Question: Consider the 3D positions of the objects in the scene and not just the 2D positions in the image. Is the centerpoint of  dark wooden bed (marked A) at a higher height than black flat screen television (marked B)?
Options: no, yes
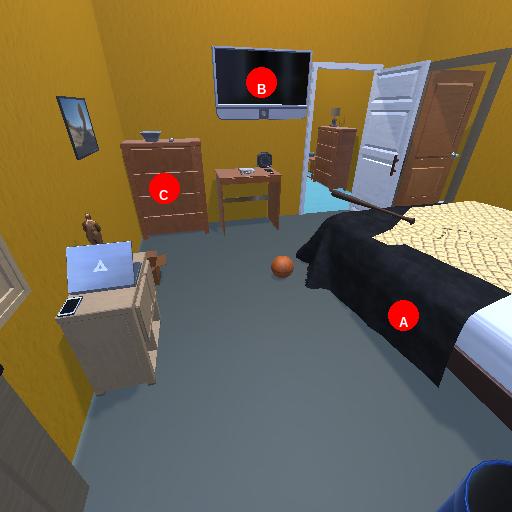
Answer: no